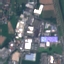
Land use / land cover class: Industrial